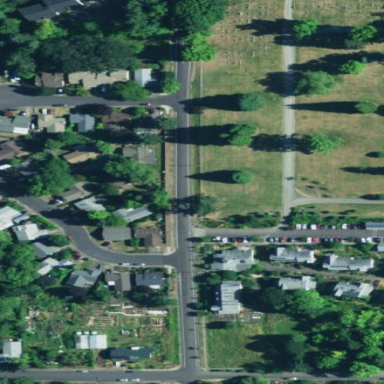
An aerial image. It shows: Residential road area.